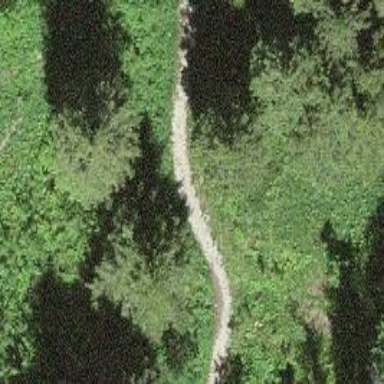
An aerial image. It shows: Backcountry hiking path with trail suitable for hiking.